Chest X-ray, PA view. Patient: 53 years old, sex M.
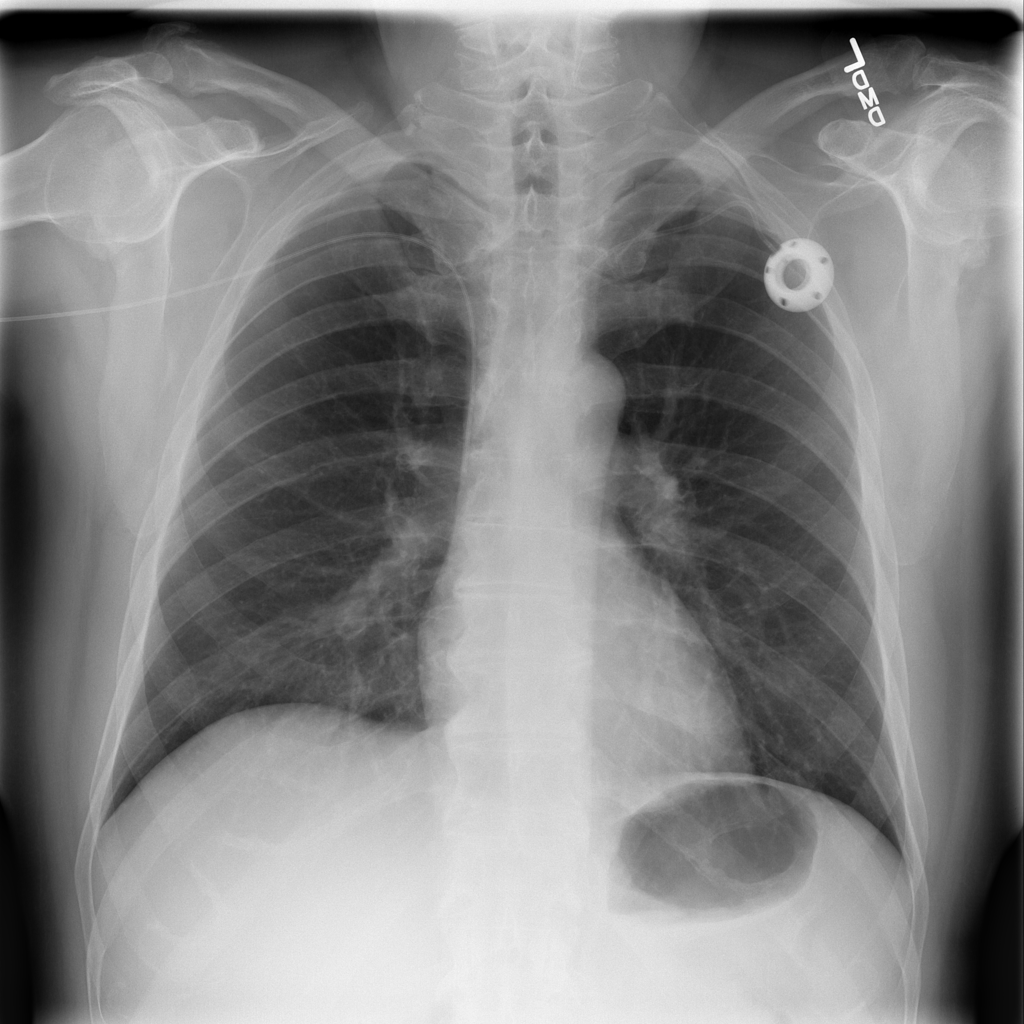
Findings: No Finding